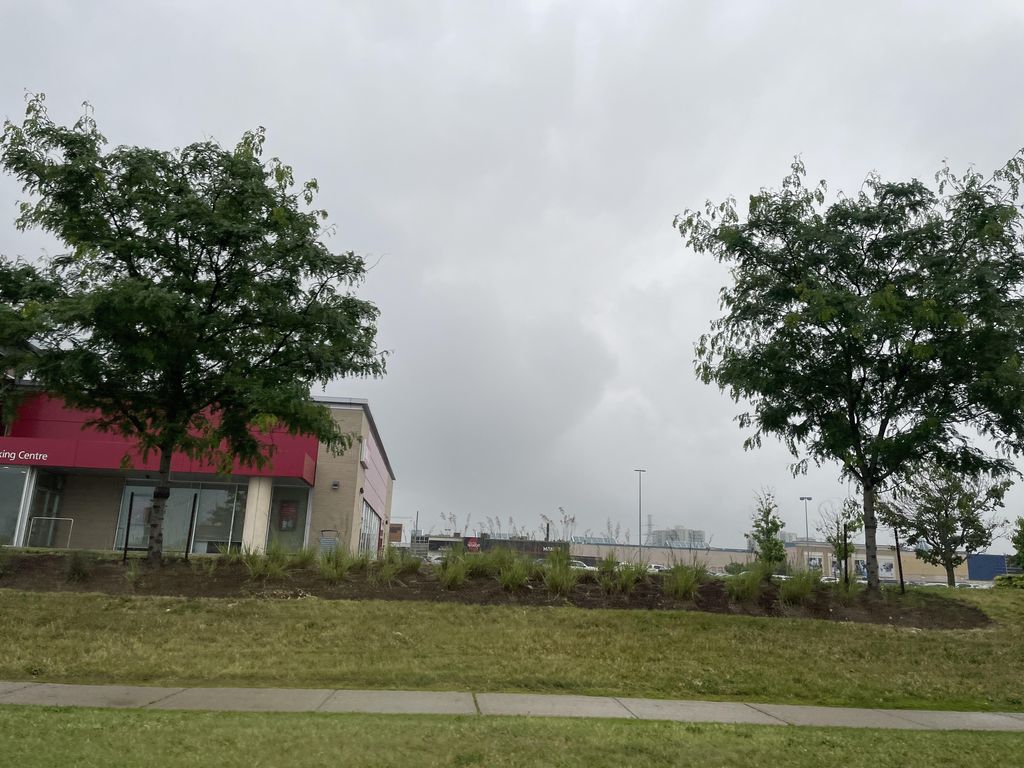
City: kitchener-waterloo